Question: I'm trying to find a good solution to use one image, but use CSS/HTML or something lightweight to apply a filter or tint on top of the image.
For instance,

Ideally, I would like to only use 1 image on the page, and just place a transparent filter/image on top based on the color picker off to the side, but haven't done it off to to the side like this before.
Thanks
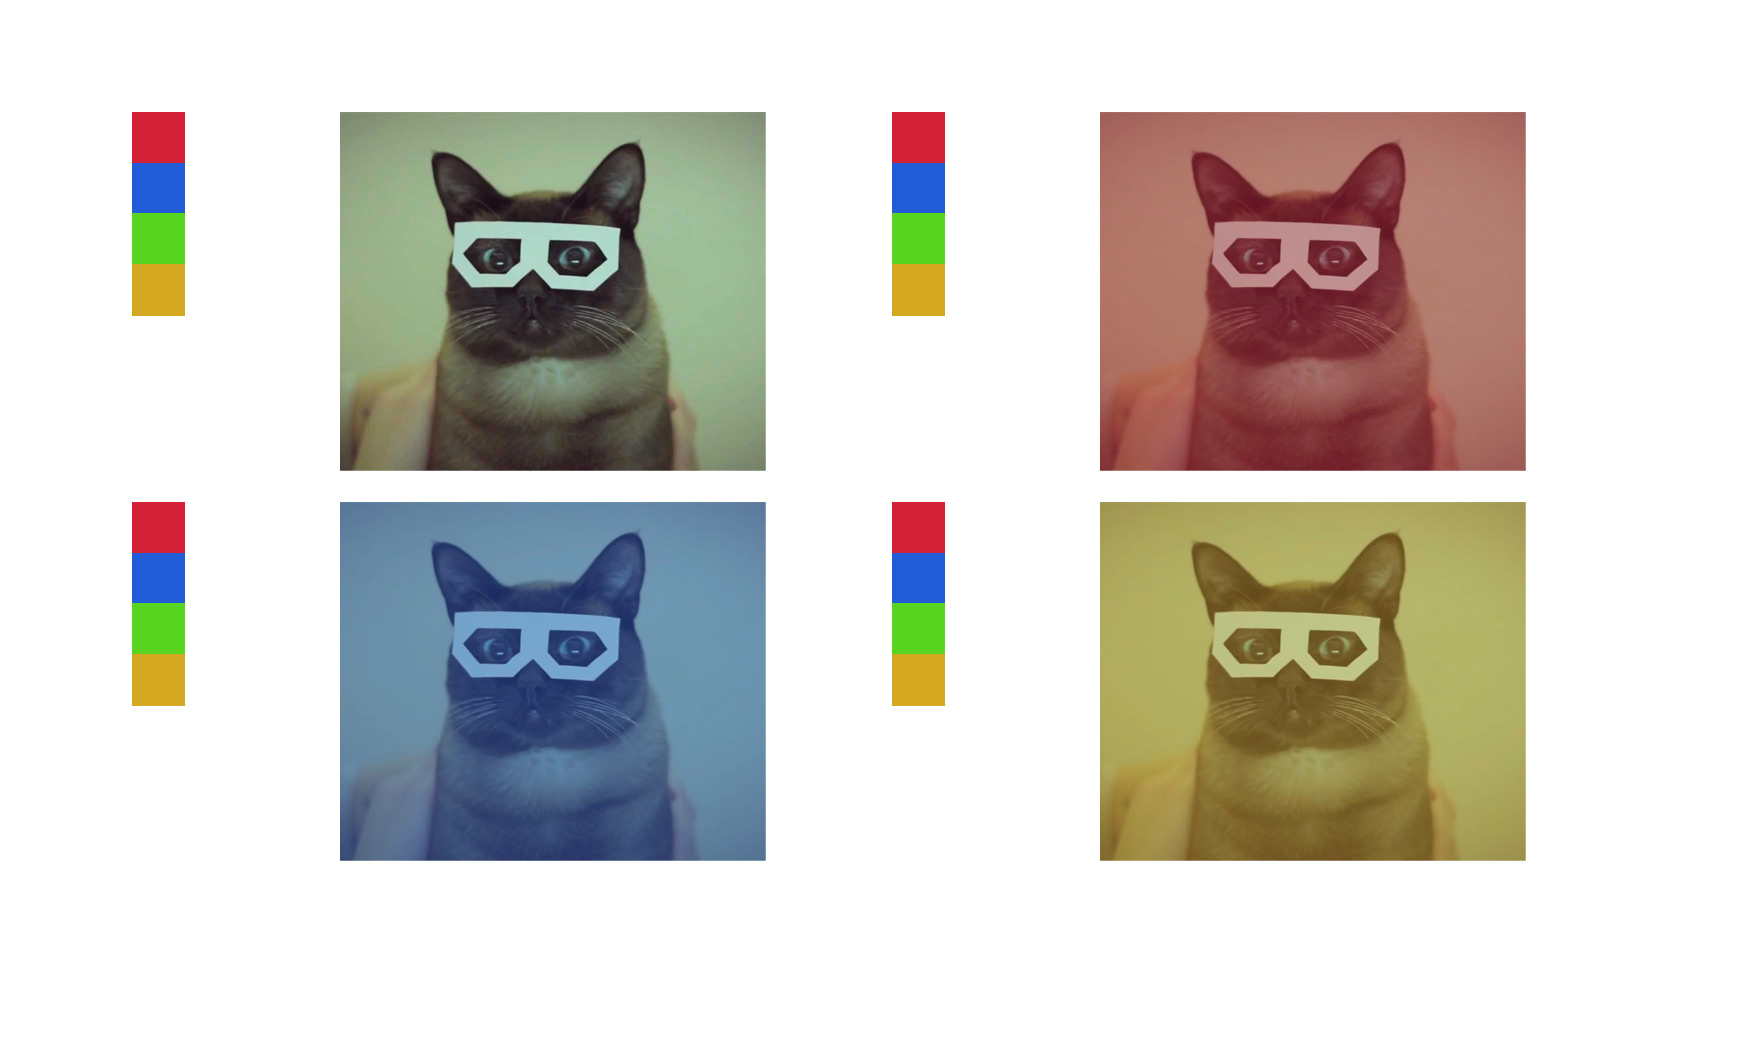
Answer: I am not going to code it out for you but rather point you in the right direction.
Start here with css3 filters --> <URL>
This will show you how you can apply filters to images and change the colours as you want.
Next for your colour picker you would make some sorta javascript that when a specific colour is picked it would change the class of that image. Something like...
'document.getElementById("MyElement").className = "MyClass";'
or
'''
document.getElementById(id).style.property=new style
'''
Using something like
'''
<button onclick="yourColourPickerFunction()">Click me</button>
'''
Hope this helps